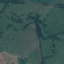
Label: Pasture